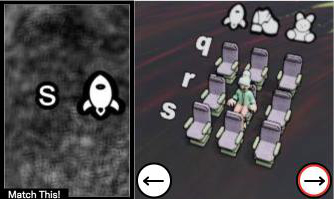
Task: seats
Answer: no